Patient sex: F
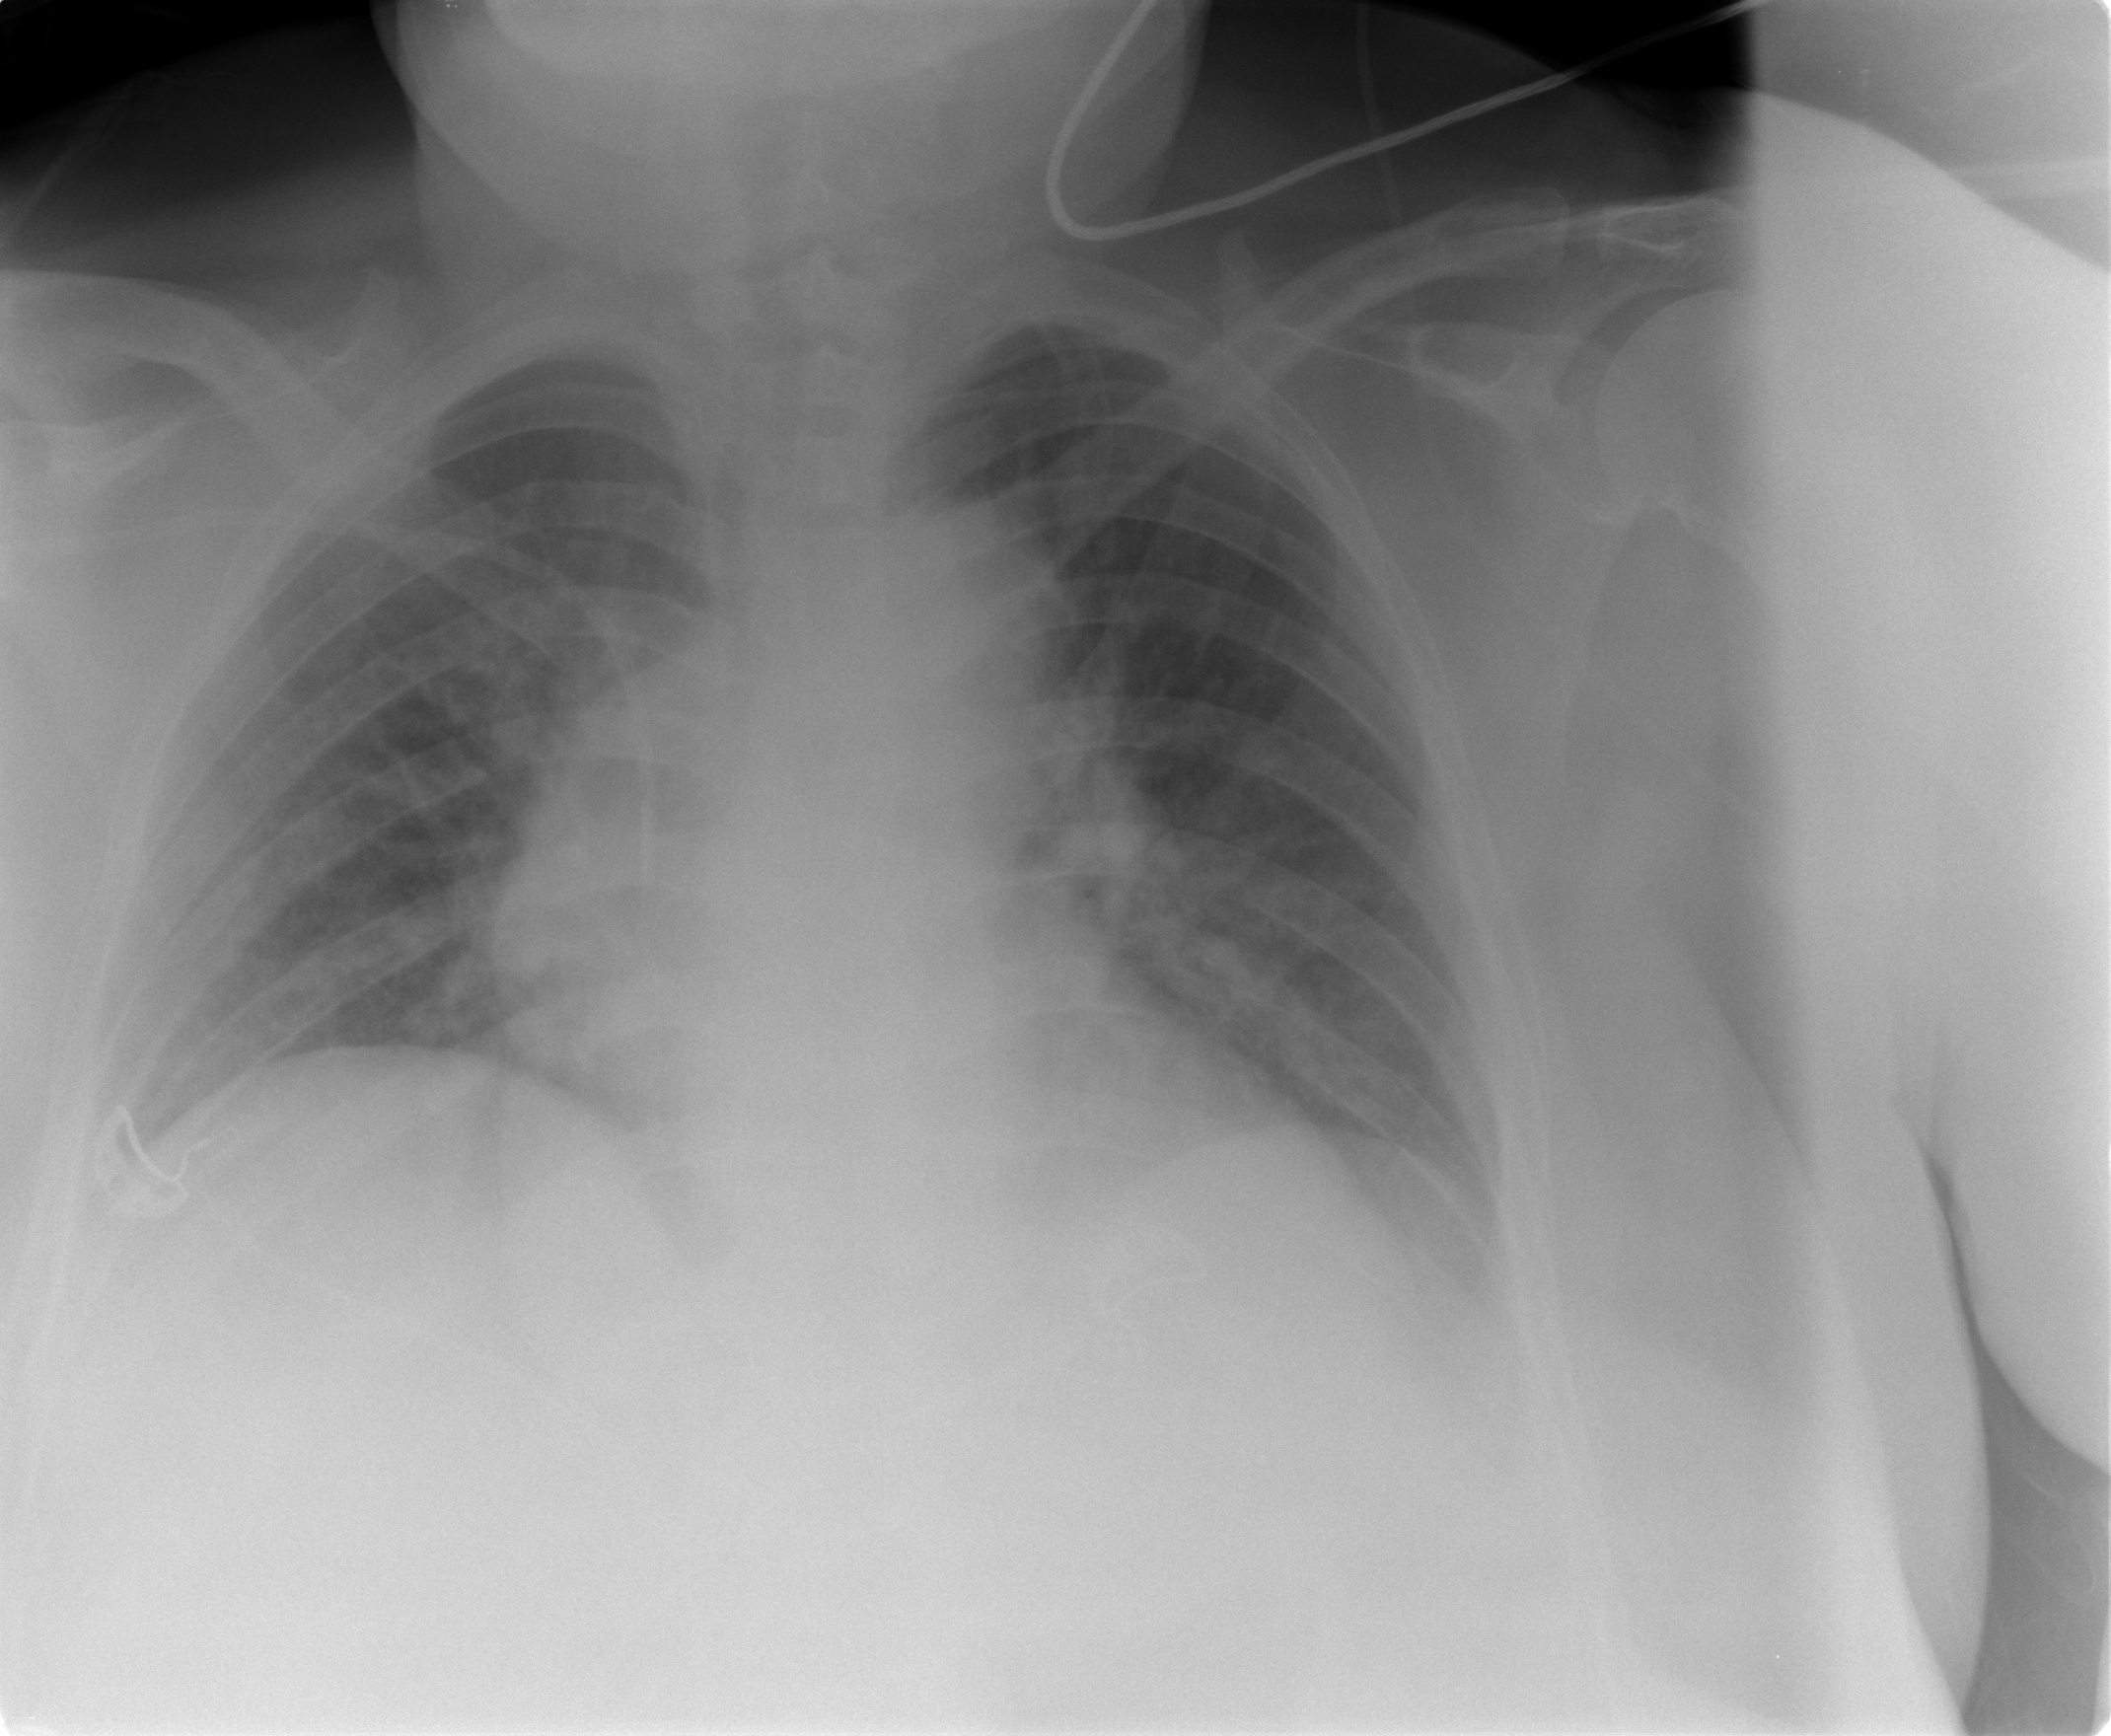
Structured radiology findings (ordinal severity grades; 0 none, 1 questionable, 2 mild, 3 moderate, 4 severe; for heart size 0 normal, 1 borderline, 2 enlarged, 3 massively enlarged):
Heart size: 0
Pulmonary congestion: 2
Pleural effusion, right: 0
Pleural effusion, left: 0
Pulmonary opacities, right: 0
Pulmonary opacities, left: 0
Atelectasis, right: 0
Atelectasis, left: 0